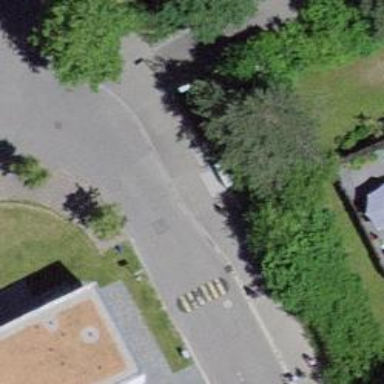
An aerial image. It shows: Traffic cushion.